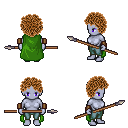
a pixel art fantasy rpg character, female body template, dark elf, purple skin, green cape, teal pants, brown curly afro hairstyle, leather bracers, spear, four views (front, back, left, right), 2x2 character sprite sheet, small pixel art, hard edges, no anti-aliasing